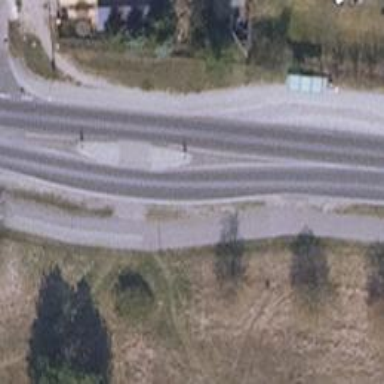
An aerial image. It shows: Unmarked crossing with pedestrian island.